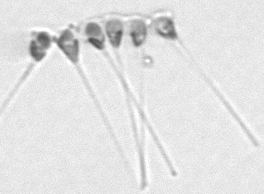
Label: Asterionellopsis_glacialis